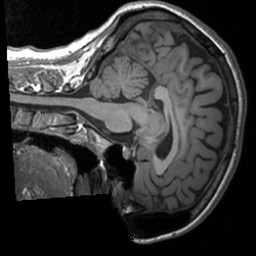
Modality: T1w
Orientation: sagittal
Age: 21
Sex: female
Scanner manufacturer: siemens
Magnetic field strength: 3 T
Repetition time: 1.9 s
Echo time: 0.00226 s